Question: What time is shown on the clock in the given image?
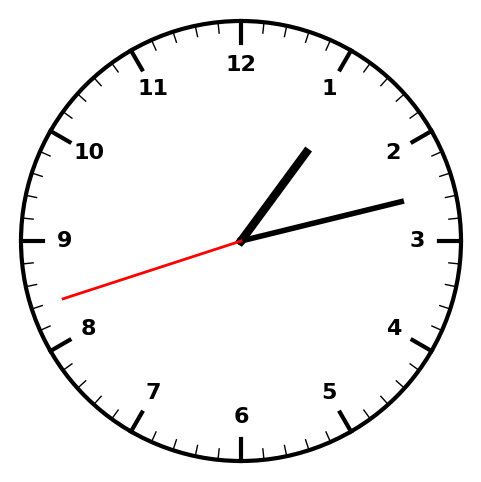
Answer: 01:12:42